Interaction volume radius: 5 \u00c5
Interaction volume height: 15 \u00c5
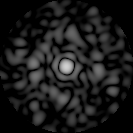
Disorder parameter: 0.8269